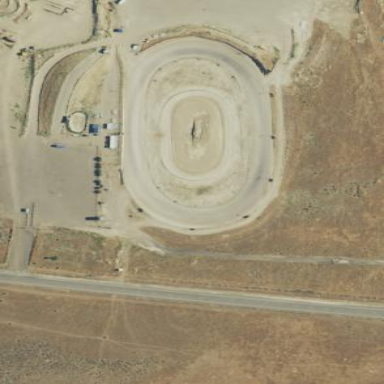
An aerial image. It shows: Raceway for motor sports.